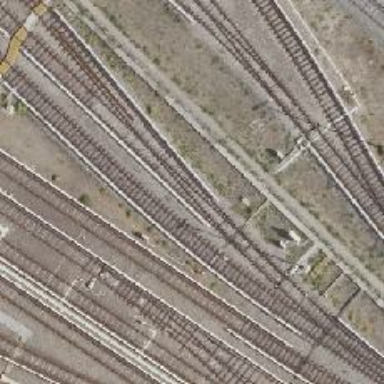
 with the electrification running at the bottom."